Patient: sex M, age 71
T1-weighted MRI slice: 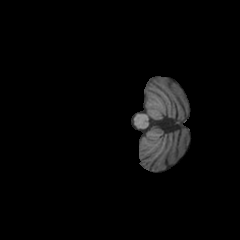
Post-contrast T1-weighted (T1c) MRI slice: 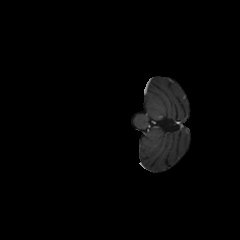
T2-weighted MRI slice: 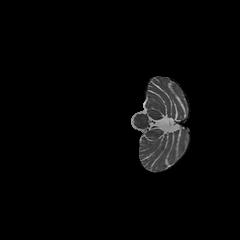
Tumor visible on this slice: no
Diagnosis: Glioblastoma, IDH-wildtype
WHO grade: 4